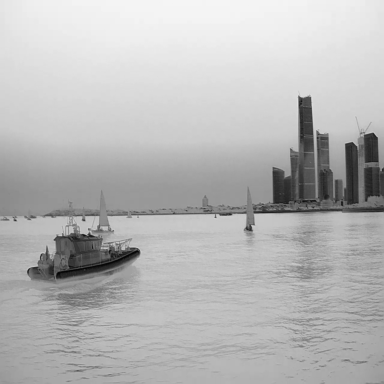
There are five sailboats in the infrared image.